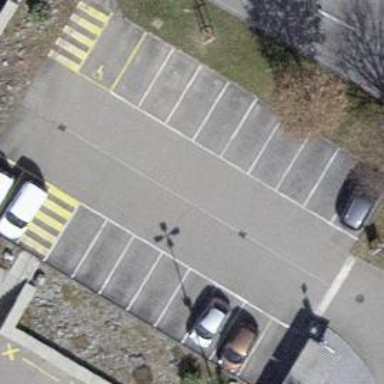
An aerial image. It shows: Parking area with asphalt surface.